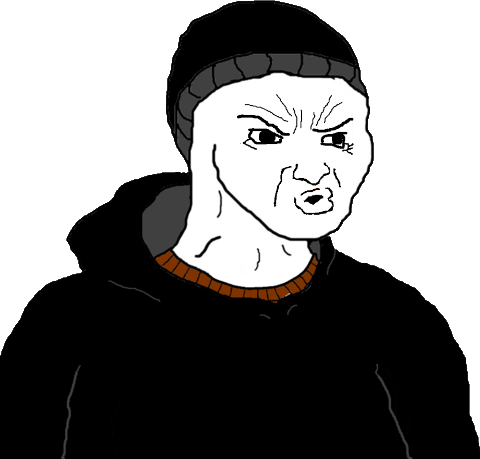
Label: 5_Hooker